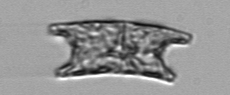
Label: Eucampia